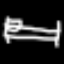
Label: bed